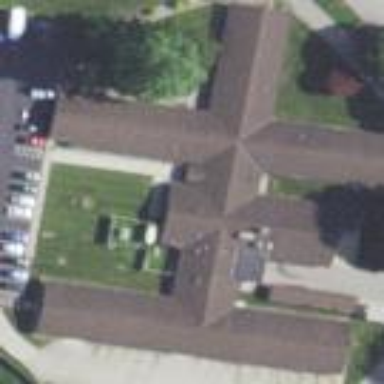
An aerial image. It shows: Nursing home building.